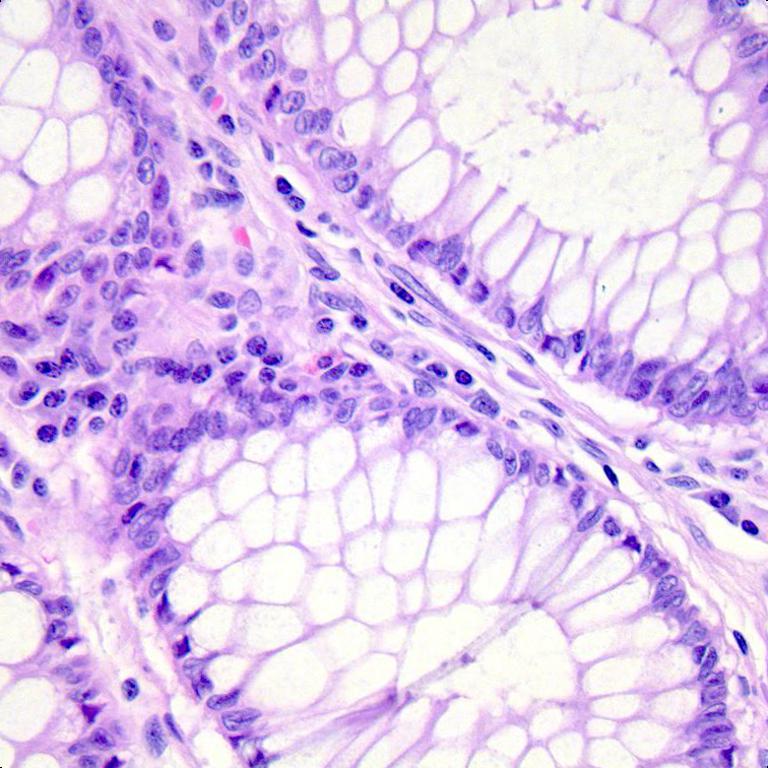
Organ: colon
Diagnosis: benign